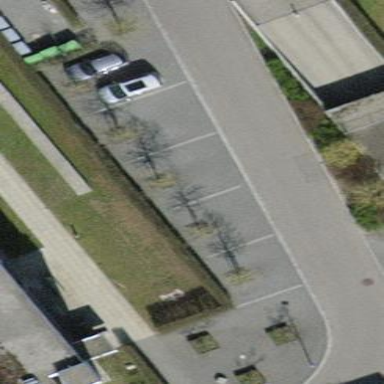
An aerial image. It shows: Parking area with surface.